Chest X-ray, AP view. Patient: 47 years old, sex M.
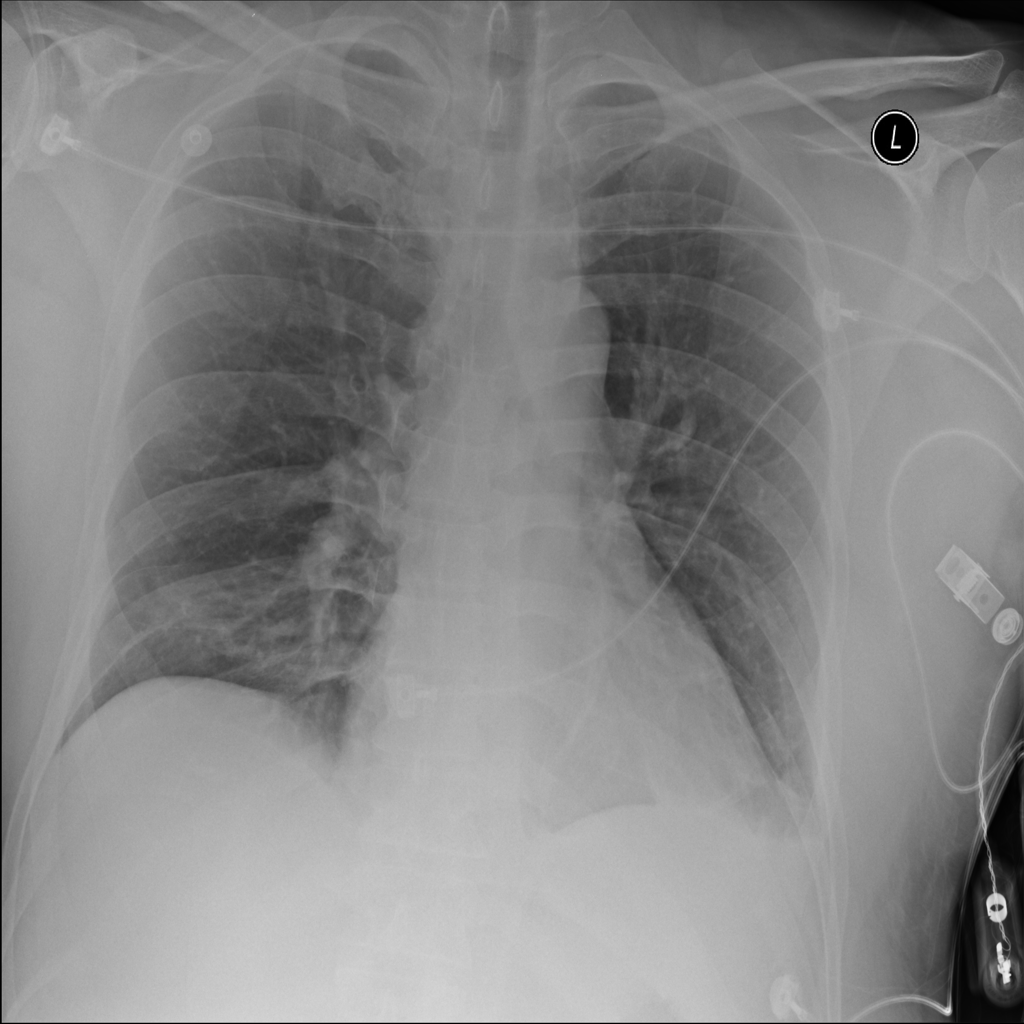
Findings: Atelectasis